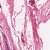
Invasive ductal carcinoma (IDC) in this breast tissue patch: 0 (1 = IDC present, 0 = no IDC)